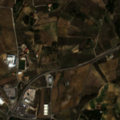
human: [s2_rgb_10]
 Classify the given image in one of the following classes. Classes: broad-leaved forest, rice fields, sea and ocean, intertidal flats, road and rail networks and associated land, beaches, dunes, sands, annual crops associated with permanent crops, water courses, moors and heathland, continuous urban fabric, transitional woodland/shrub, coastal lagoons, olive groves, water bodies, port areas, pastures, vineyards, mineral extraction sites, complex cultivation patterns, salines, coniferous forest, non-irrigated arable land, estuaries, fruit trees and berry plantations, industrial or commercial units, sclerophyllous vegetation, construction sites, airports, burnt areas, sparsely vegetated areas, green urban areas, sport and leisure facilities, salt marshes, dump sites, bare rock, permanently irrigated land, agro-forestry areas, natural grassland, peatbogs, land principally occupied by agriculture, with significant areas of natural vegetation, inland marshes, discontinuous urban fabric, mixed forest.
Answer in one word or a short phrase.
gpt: vineyards, complex cultivation patterns, land principally occupied by agriculture, with significant areas of natural vegetation, natural grassland